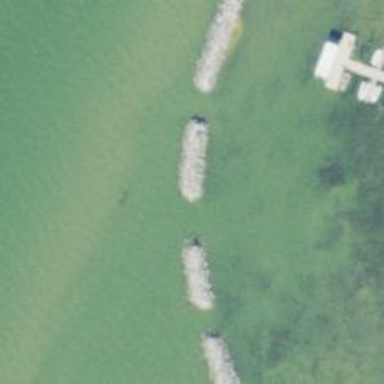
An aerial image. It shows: Breakwater structure.